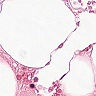
Metastatic tissue present: no